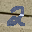
Label: 2